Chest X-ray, AP view. Patient: 64 years old, sex M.
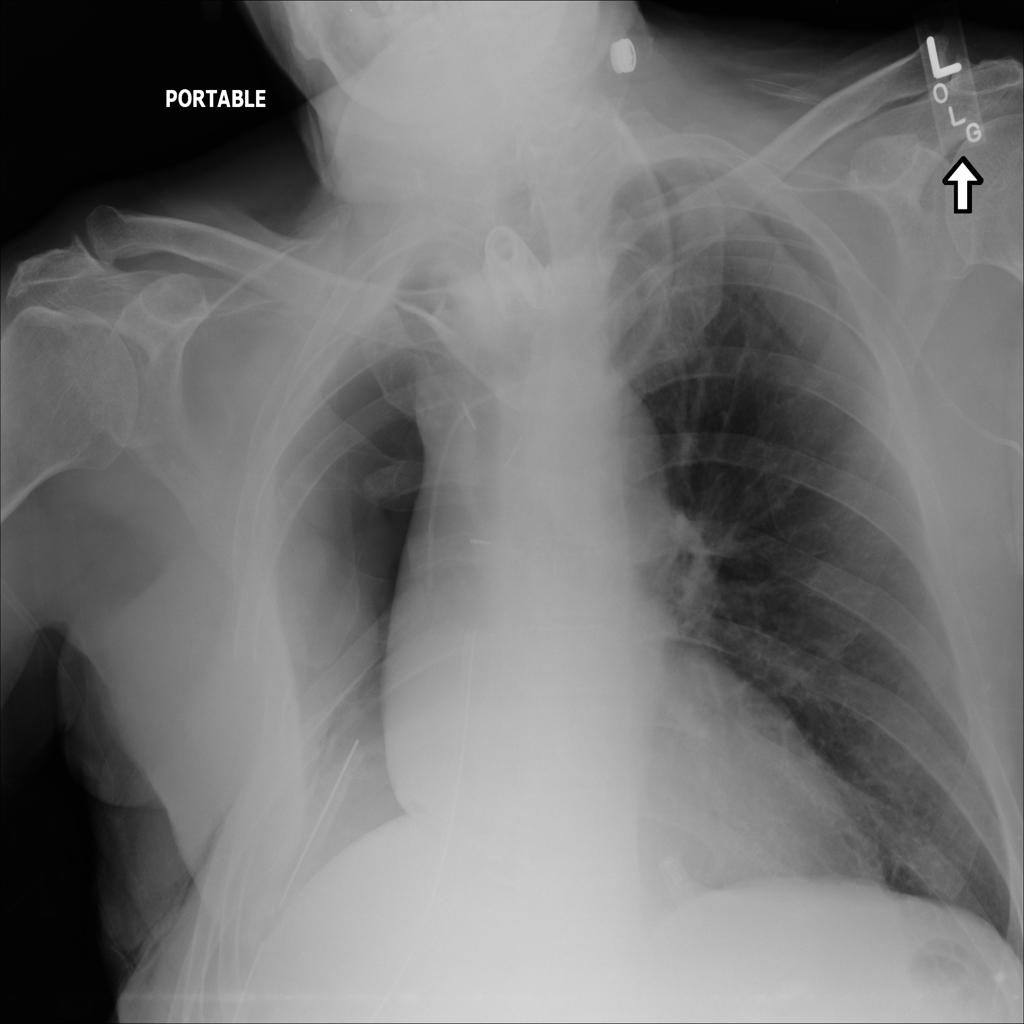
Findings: No Finding